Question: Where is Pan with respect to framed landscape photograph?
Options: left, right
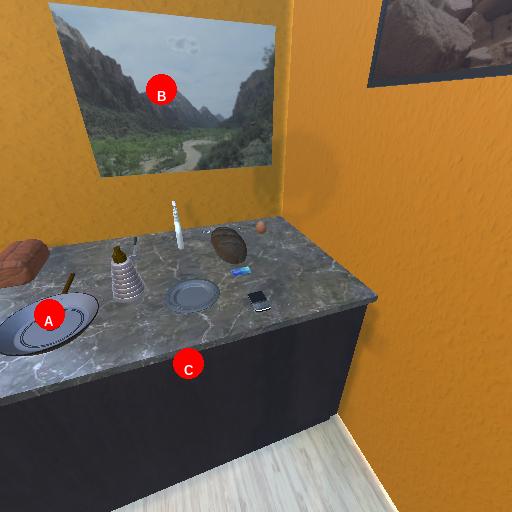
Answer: left